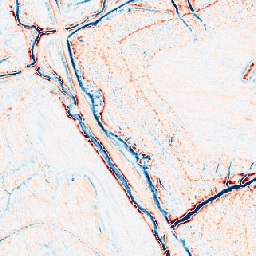
Category: edge_preserving
Decomposition family: bilateral
Decomposition parameters: d: 9
sigma_color: 25
sigma_space: 50
Upsampling method: area
Upsampling parameters: scale: 8
Upsampling scale: 8